Field crop: tomato
Growth stage: 1
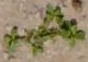
Species: portulaca